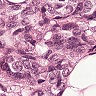
Metastatic tissue present: yes